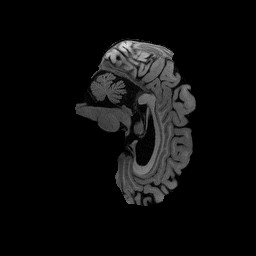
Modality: T1w
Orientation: sagittal
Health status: healthy